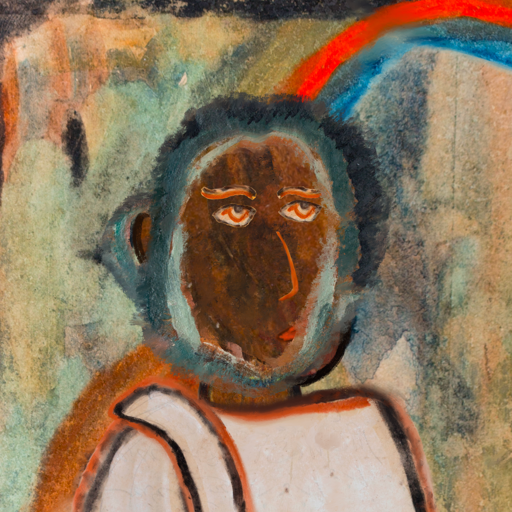
Background: Childish, Head And Neck Side: Mosgoul, Face Side: Experience, Bust: Roy_Bahadur, Hair Side: Boggyland, Head Accessory: Blank, Second Necklace: Blank, Necklace: Blank, Baby: Blank